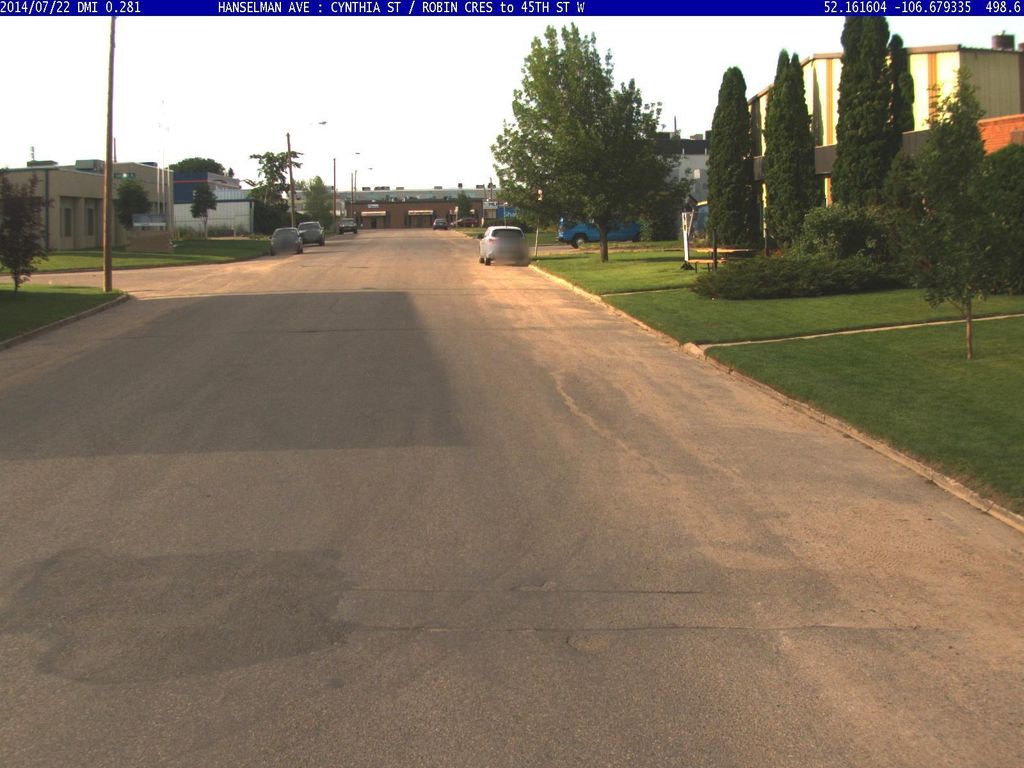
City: saskatoon